Question: I have this method for exporting an excel doc, but when I open the excel I get this kind of file with weird characters and symbols, no formatting; can someone guide me how to fix this?

This is my method, thanks for the help; I am still working on this.
'''
public void CrearExcel() throws SQLException {
//Map param = new HashMap();
try {
Connection conn = Conexion.getConnTest();
PreparedStatement ps = null;
ResultSet rs = null;
String sql =
"SELECT NUM_FICHA, ASPIRANTE.AP_PATERNO, ASPIRANTE.AP_MATERNO, ASPIRANTE.NOMBRE FROM REFERENCIA INNER JOIN ASPIRANTE ON REFERENCIA.FK_ASPIRANTE_ID_ASPIRANTE = ASPIRANTE.ID_USUARIO WHERE NUM_FICHA IS NOT NULL";
ps = conn.prepareStatement(sql);
rs = ps.executeQuery();
HSSFWorkbook hwb = new HSSFWorkbook();
HSSFSheet sheet = hwb.createSheet("new sheet");
Row rowhead = sheet.createRow(0);
rowhead.createCell(0).setCellValue("NUMFICHA");
rowhead.createCell(1).setCellValue("APELLIDO PATERNO");
rowhead.createCell(2).setCellValue("APELLIDO MATERNO");
rowhead.createCell(3).setCellValue("NOMBRE");
rowhead.createCell(4).setCellValue("EXAMEN1");
rowhead.createCell(5).setCellValue("EXAMEN2");
int index = 1;
while (rs.next()) {
Row row = sheet.createRow(index);
row.createCell(0).setCellValue(rs.getInt(1));
row.createCell(1).setCellValue(rs.getString(2));
row.createCell(2).setCellValue(rs.getString(3));
row.createCell(3).setCellValue(rs.getString(4));
row.createCell(4).setCellValue("");
row.createCell(5).setCellValue("");
index++;
}
ByteArrayOutputStream outByteStream = new ByteArrayOutputStream();
hwb.write(outByteStream);
byte[] outArray = outByteStream.toByteArray();
response.setHeader("Content-Disposition",
"attachment; filename=testxls.xls");
response.setContentType("application/vnd.ms-excel");
response.flushBuffer();
OutputStream outStream = response.getOutputStream();
outStream.write(outArray);
outStream.flush();
} catch (FileNotFoundException e) {
e.printStackTrace();
} catch (IOException e) {
e.printStackTrace();
}
}
}
'''
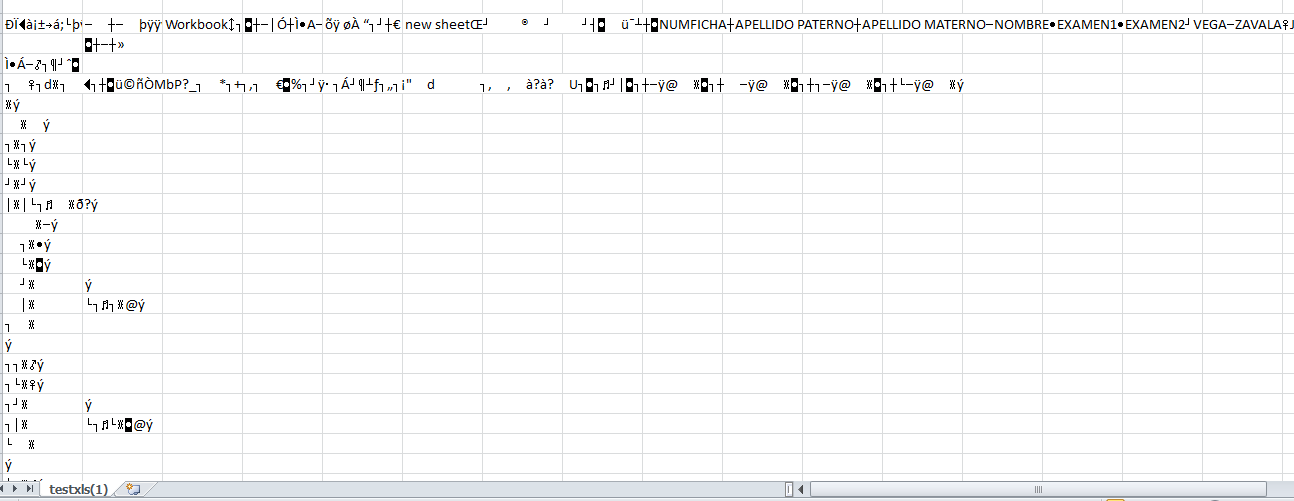
Answer: Since Excel files can receive text content, instead of printing out data, try printing out data. If that doesn't resolve the issue, it should at least be able to point you in a better direction than printing binary data.